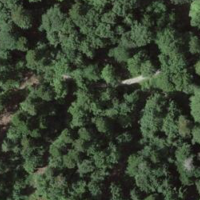
EUNIS habitat code: 41
Species observed at this site:
Stellaria nemorum